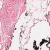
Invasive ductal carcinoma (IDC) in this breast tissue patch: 0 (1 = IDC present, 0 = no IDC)